Interaction volume radius: 5 \u00c5
Interaction volume height: 35 \u00c5
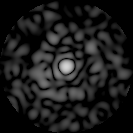
Disorder parameter: 0.8472